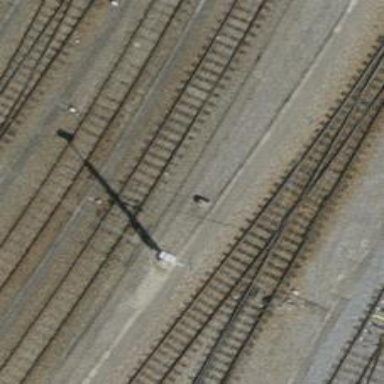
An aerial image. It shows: Railway yard with one track. The railway is electrified with contact line.